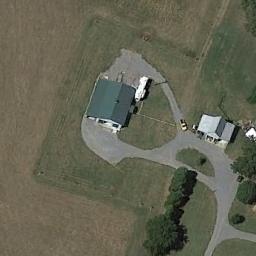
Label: sparse_residential